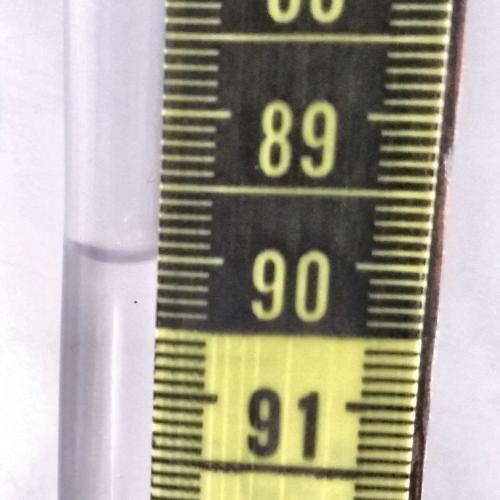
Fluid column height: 90.0 cm